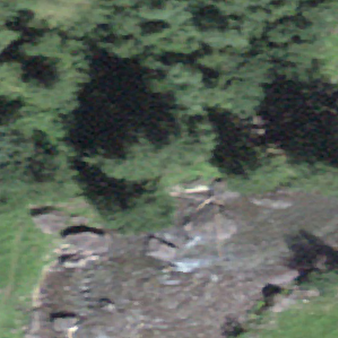
Label: bouldering_area